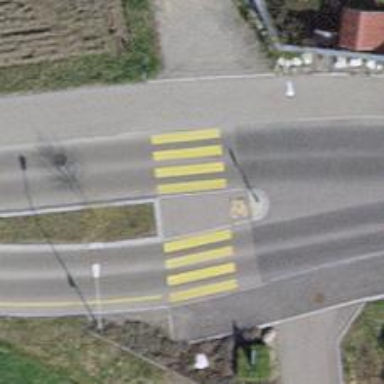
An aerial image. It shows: Kerb barrier.